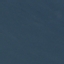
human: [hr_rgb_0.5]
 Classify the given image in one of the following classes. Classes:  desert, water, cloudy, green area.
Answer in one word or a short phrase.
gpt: water